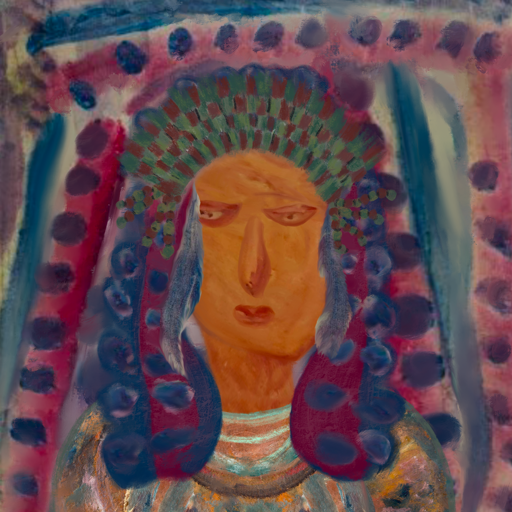
Background: HillGirl, Head And Neck Front: Pious_Lady, Face Front: Pious_Lady, Bust: Boggyland, Hair Front: Hill_Girl, Head Accessory: After_Raid_Crown, Second Necklace: Blank, Necklace: Blank, Baby: Blank